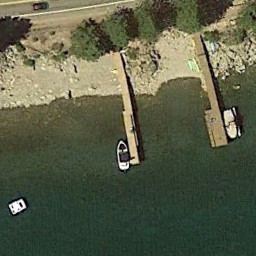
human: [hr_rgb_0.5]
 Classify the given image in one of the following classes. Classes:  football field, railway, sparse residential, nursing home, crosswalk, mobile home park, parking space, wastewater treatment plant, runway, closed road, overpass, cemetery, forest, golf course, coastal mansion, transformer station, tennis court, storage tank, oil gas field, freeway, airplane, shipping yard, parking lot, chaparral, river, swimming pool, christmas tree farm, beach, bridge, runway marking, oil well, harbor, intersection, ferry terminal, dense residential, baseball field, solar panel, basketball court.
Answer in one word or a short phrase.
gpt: ferry terminal